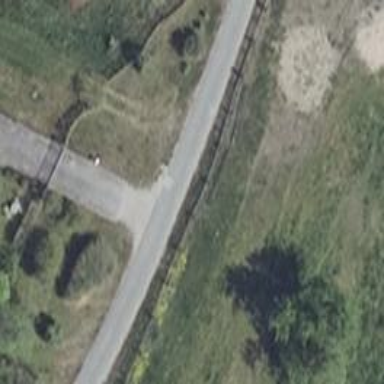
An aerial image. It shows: Service road with asphalt surface alongside dyke embankment.